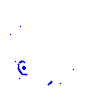
Particle: proton